Question: I'm developing metro app using C# and XAML, i want to connect to Dropbox.com and retrieve files from dropbox, I tried to install dropbox API's from <URL>', it fires an error during installation for all API's please check the image.
I understand that these version API's do not support for 'framework 4.5'. Can anyone please tell me where i can find correct version that supports 'framework 4.5'.
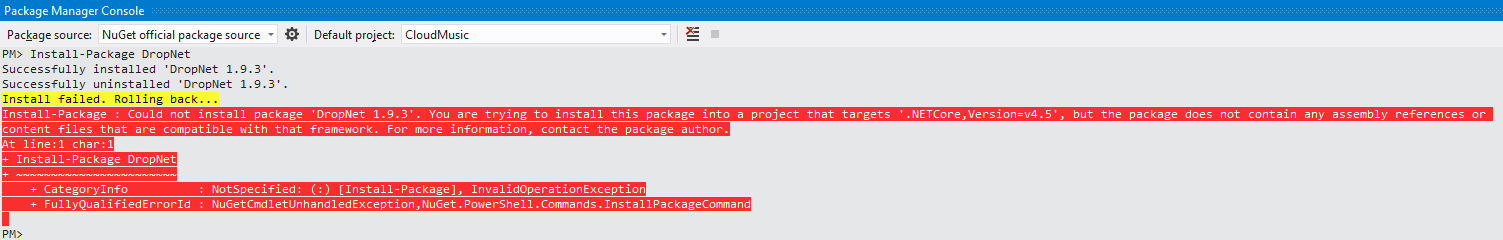
Answer: It doesn't have anything to do with .NET 4.5, it is the project type you selected that's the problem. It selected the .NETCore profile, the one you get from a Portable Class Library project or a Windows Store project. The library you are trying to use can only work in a desktop app.
You could use their <URL>. Fuggedaboudit if this is a Store app, you can't keep the file transfer going when the user gets bored waiting.